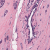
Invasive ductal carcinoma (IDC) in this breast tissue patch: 1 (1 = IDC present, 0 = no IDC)